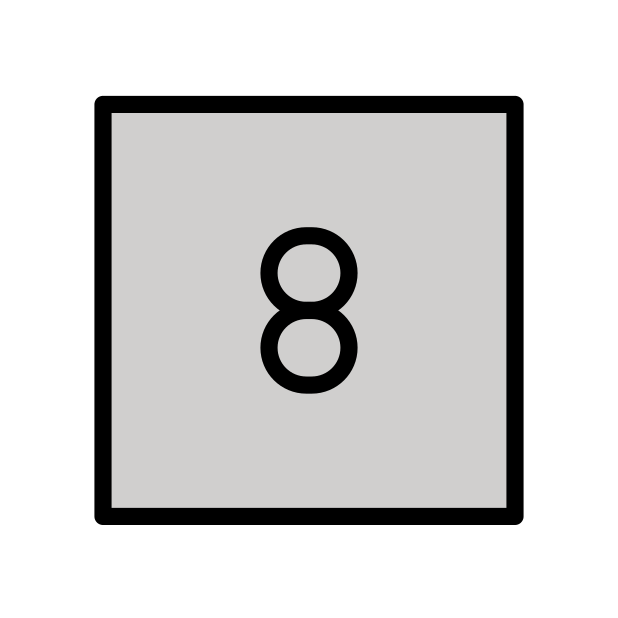
keycap: 8